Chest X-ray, AP view. Patient: 45 years old, sex F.
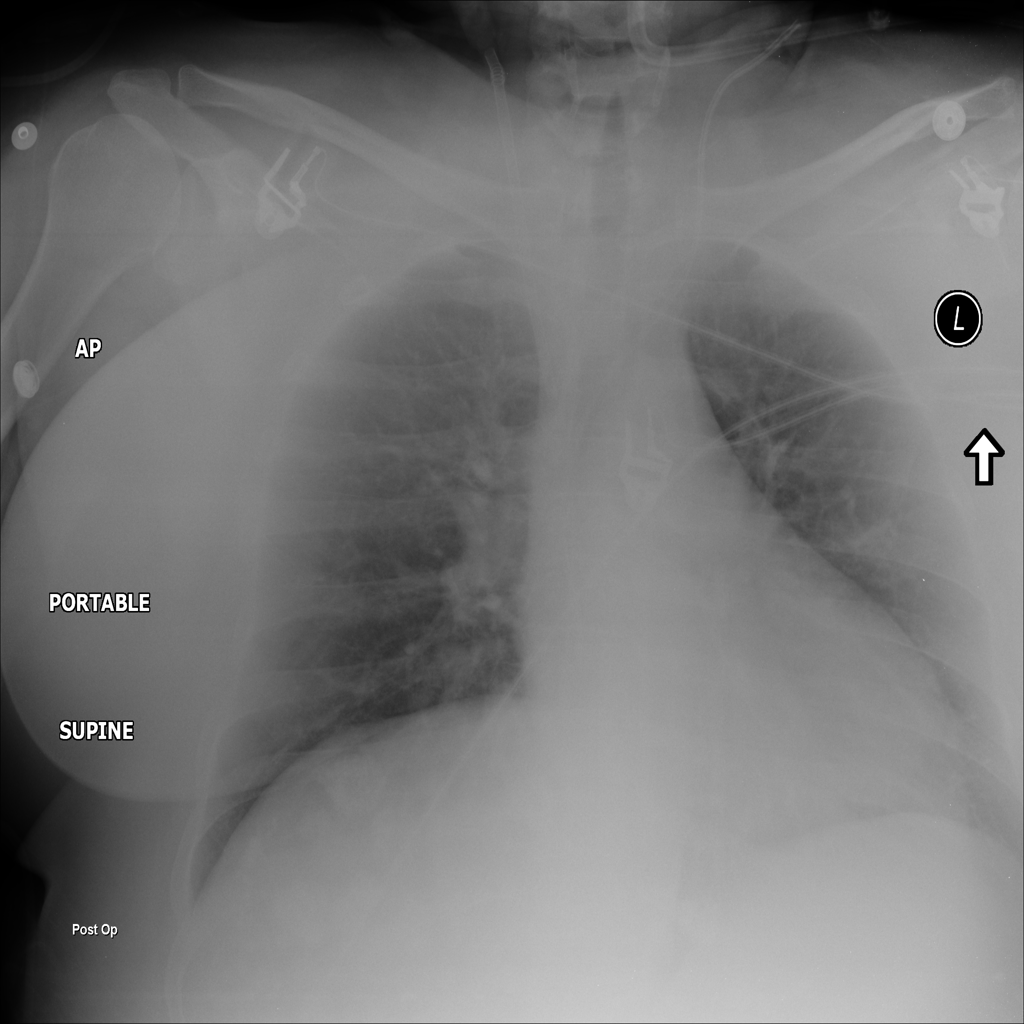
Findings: Nodule